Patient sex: M
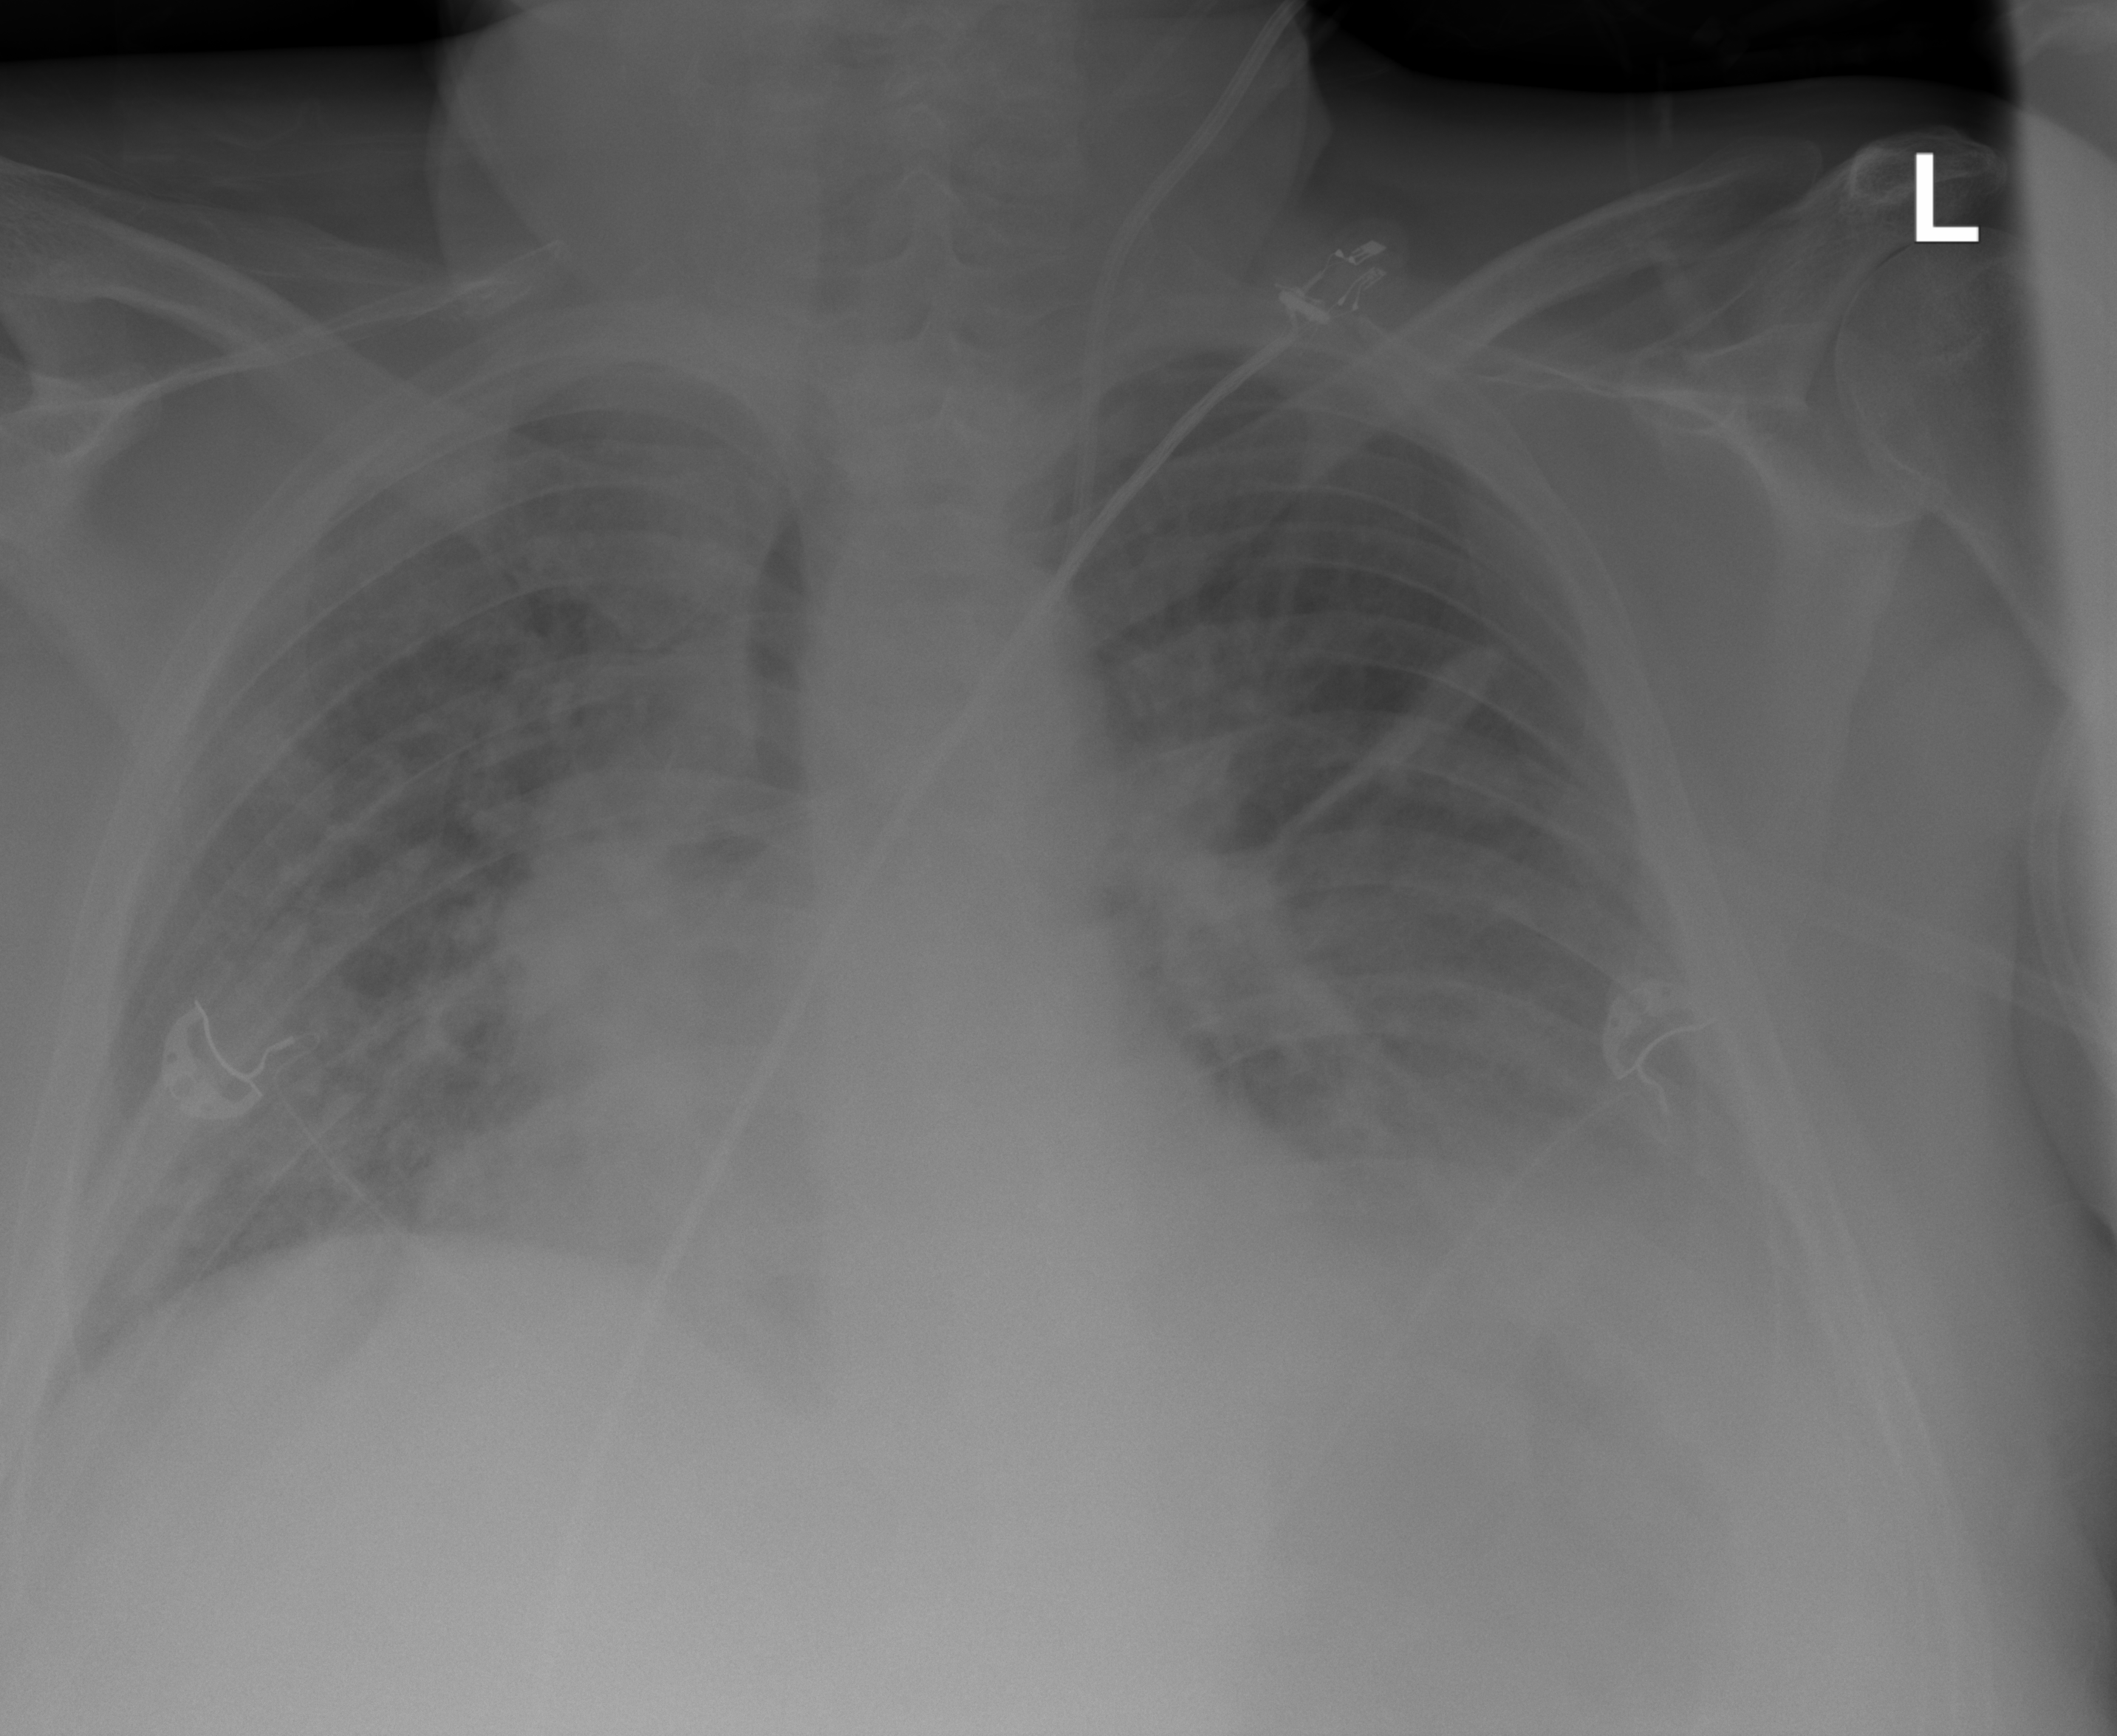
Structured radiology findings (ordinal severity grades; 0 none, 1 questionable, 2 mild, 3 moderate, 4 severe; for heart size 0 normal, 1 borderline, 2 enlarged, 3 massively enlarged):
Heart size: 2
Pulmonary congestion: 2
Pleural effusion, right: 2
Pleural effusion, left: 2
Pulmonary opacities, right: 2
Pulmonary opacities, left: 2
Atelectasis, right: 2
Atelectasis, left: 3